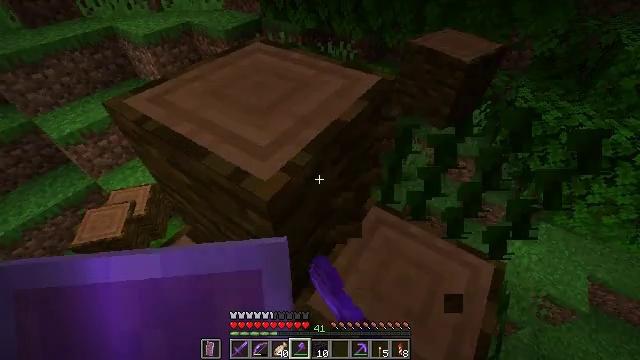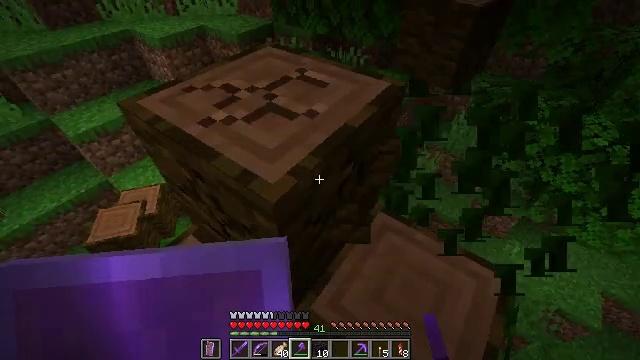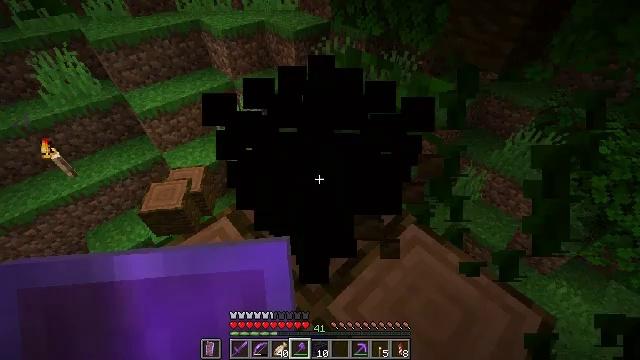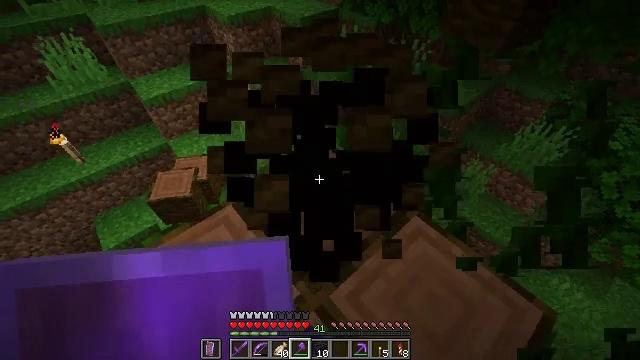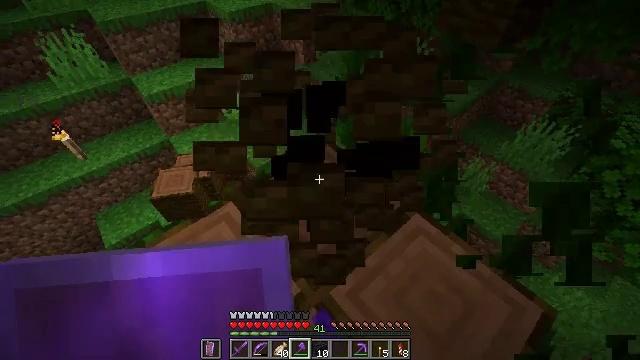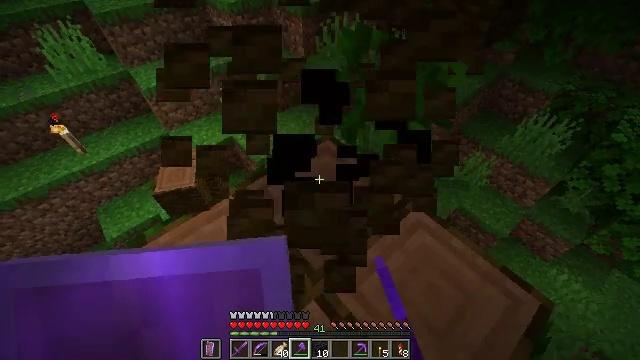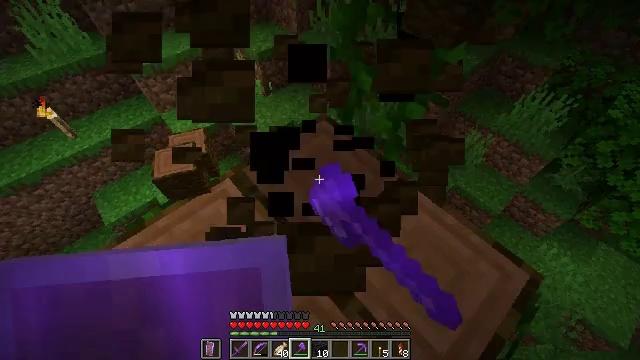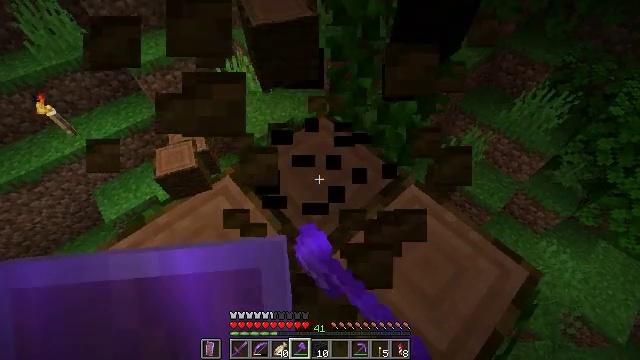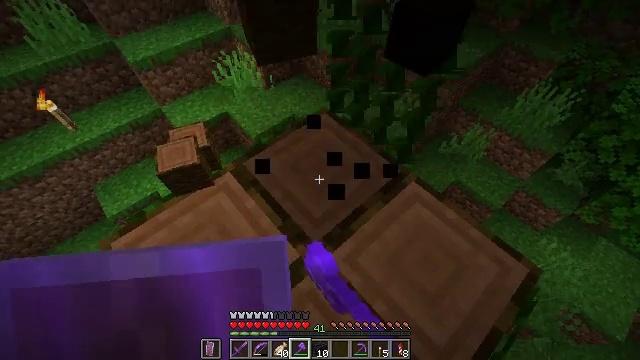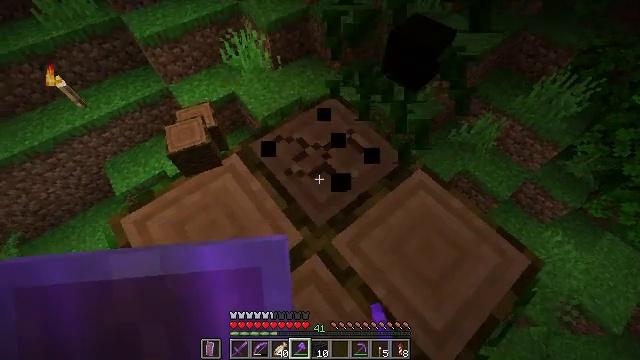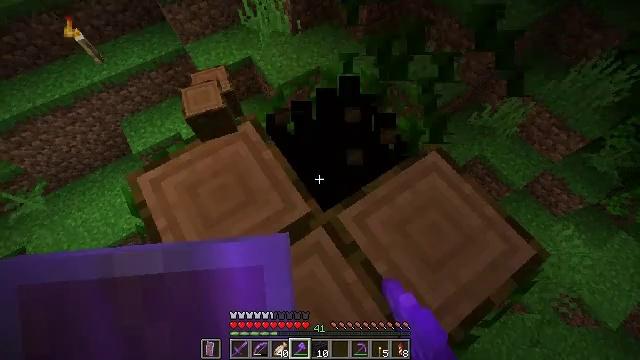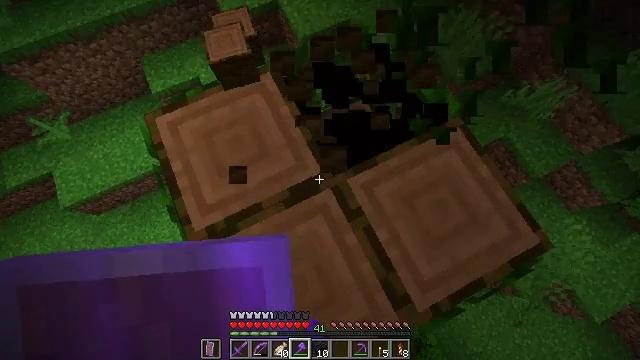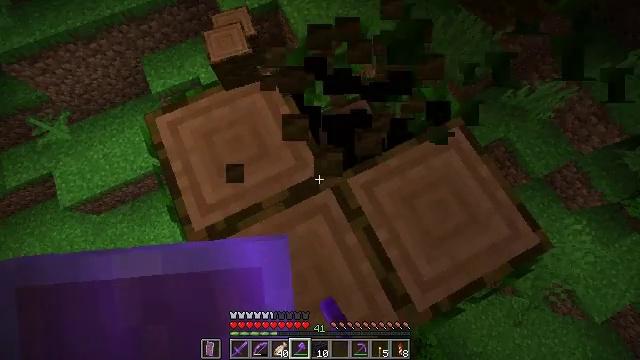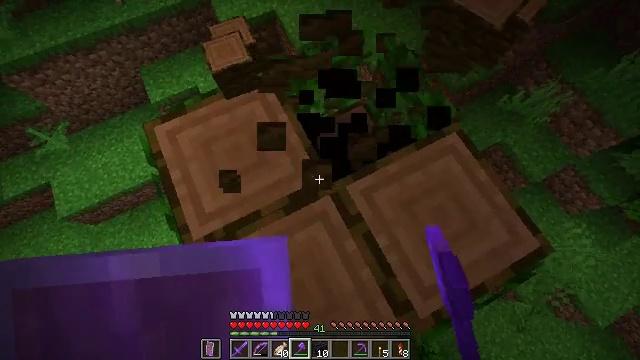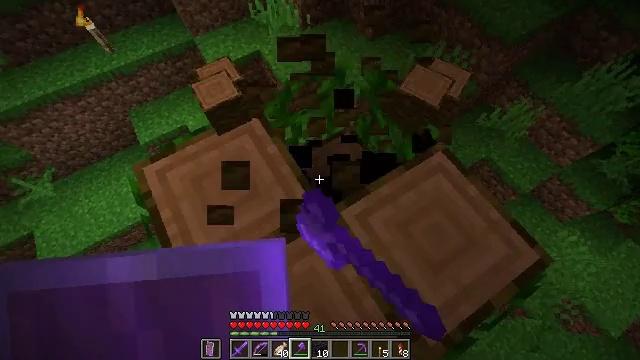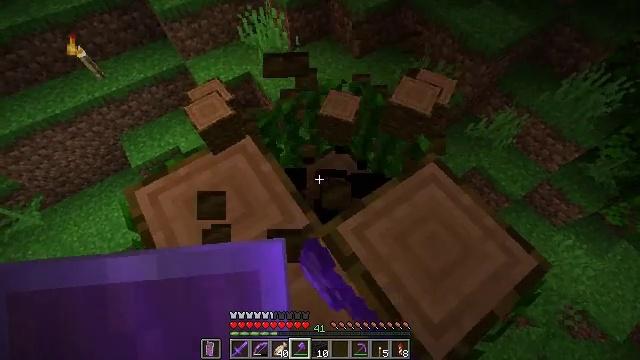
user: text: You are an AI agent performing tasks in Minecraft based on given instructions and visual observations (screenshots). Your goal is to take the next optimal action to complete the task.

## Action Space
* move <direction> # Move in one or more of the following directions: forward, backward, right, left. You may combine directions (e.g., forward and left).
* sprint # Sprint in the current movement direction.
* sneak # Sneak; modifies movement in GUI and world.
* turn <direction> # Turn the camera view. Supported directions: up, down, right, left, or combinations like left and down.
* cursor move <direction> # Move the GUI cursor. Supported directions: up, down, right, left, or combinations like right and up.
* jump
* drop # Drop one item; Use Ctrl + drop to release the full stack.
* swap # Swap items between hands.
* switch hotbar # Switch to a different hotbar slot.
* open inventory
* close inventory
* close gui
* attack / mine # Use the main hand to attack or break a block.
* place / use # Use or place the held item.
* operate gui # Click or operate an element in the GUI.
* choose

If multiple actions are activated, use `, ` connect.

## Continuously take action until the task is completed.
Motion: motion action
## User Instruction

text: Harvest the jungle log from the tree trunk.
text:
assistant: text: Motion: turn left, attack / mine
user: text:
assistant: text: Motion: turn left, attack / mine
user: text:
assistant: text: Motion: turn left and down, attack / mine
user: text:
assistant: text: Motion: attack / mine
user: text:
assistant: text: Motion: turn down, attack / mine
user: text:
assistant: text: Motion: turn right and down, attack / mine
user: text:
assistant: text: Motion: attack / mine
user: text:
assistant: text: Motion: attack / mine
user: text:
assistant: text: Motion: turn left and down, attack / mine
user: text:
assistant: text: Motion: turn left and down, attack / mine
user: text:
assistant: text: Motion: turn left and down, attack / mine
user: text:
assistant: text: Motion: attack / mine
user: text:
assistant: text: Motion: turn up, attack / mine
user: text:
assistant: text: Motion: turn right and up, attack / mine
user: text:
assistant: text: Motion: turn right and up, attack / mine
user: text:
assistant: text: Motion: attack / mine
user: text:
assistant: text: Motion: turn left and down, attack / mine
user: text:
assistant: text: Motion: turn left and down, attack / mine
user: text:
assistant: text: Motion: turn left and down, attack / mine
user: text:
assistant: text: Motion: attack / mine
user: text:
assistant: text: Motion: attack / mine
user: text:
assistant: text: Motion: attack / mine
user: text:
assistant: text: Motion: turn right, attack / mine
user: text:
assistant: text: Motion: turn right, attack / mine
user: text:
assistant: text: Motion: turn right, attack / mine
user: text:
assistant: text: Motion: turn right and down, attack / mine
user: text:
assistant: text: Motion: attack / mine
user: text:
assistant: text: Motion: turn left and down, attack / mine
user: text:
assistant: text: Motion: turn left and down, attack / mine
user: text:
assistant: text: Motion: attack / mine